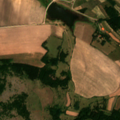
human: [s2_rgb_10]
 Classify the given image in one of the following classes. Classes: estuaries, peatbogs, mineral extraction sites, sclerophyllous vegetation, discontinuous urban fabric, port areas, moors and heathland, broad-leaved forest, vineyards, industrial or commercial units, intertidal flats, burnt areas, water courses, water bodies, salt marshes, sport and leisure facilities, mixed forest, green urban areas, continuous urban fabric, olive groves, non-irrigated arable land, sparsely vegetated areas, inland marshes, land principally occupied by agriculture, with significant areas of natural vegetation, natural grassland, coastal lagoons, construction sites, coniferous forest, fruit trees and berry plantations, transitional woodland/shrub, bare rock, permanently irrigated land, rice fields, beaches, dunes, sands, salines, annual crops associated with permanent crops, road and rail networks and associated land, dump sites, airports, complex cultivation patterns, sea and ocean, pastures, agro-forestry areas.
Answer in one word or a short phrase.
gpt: non-irrigated arable land, pastures, complex cultivation patterns, mixed forest, natural grassland, transitional woodland/shrub, water bodies